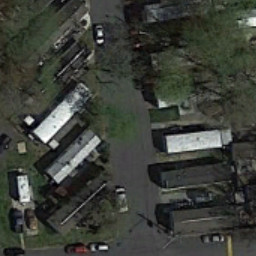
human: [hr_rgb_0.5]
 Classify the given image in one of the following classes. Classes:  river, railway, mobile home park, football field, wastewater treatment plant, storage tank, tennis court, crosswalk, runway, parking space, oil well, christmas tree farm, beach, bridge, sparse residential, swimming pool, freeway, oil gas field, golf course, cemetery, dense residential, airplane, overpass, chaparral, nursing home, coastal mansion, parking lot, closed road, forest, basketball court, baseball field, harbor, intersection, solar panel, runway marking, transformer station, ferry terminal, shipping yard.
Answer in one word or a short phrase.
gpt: mobile home park